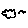
Label: cloud